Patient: sex M, age 55
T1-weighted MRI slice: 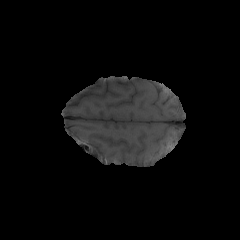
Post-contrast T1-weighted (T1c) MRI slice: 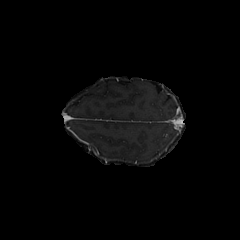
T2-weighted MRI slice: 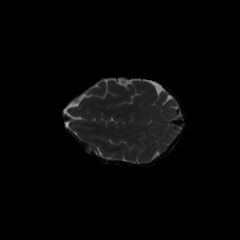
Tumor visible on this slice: no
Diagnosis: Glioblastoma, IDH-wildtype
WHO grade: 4